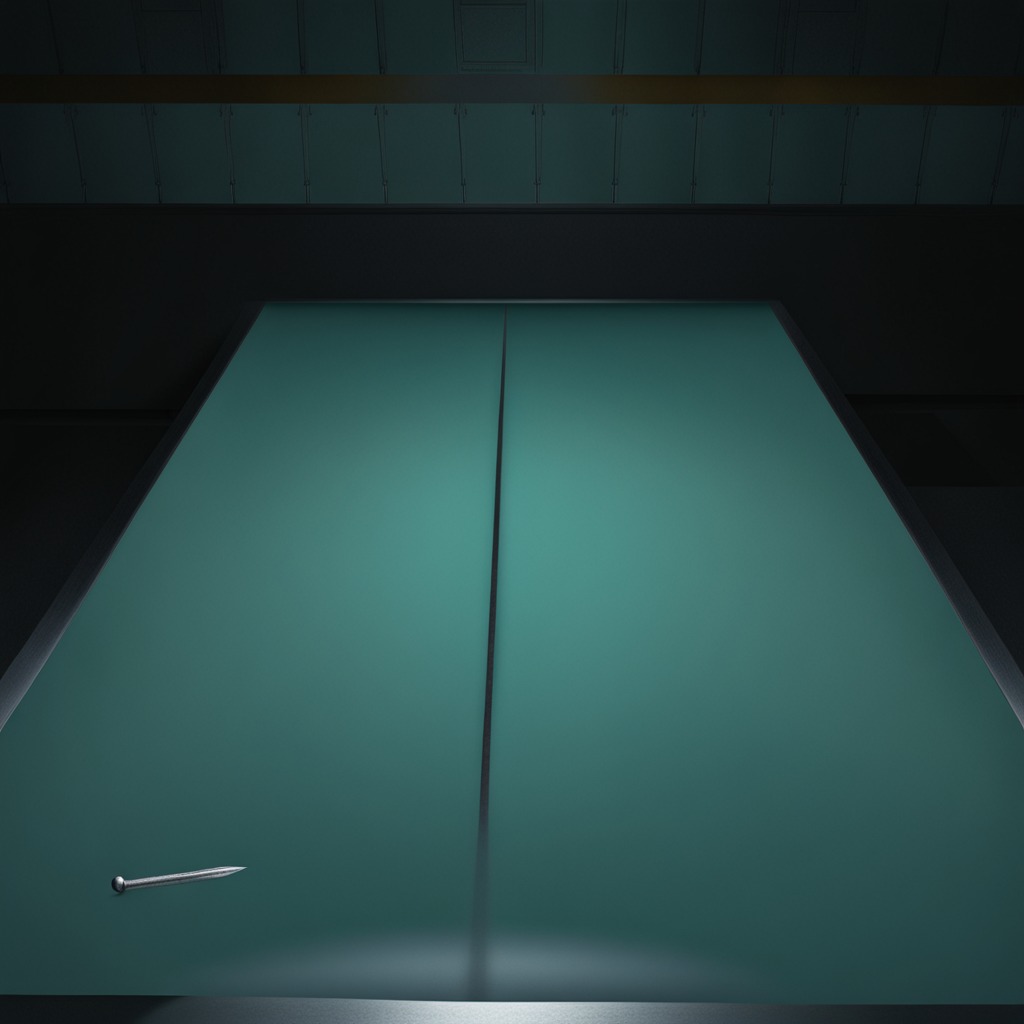
A nail is lying on the table in the railway signal maintenance room.